Question: I'm working on being able to serialize C# objects to AutoCAD entities. I have a method that serializes them and I'm trying to call this method from the AutoCAD command line intended to deserialize them.
'''
[CommandMethod("OpenXRecord", CommandFlags.Modal)]
public SerializeTest XMLOpen()
{
Document doc = Autodesk.AutoCAD.ApplicationServices.Application.DocumentManager.MdiActiveDocument;
Editor ed = doc.Editor;
Database db = doc.Database;
SerializeTest retval = null;
XmlSerializer serializer = new XmlSerializer(typeof(SerializeTest));
using (Transaction tr = db.TransactionManager.StartTransaction())
using (DocumentLock docLock = doc.LockDocument())
{
PromptSelectionResult acSSPrompt = ed.GetSelection();
if (acSSPrompt.Status == PromptStatus.OK)
{
ObjectId[] ids = acSSPrompt.Value.GetObjectIds();
Entity acadObj = tr.GetObject(ids[0], OpenMode.ForWrite) as Entity;
if (acadObj == null || acadObj.ExtensionDictionary == ObjectId.Null)
{
tr.Abort();
return retval;
}
using (DBDictionary dict = tr.GetObject(acadObj.ExtensionDictionary, OpenMode.ForRead, false) as DBDictionary)
{
if (dict.Contains("KW_PID"))
{
using (Xrecord xrec = tr.GetObject(dict.GetAt("KW_PID"), OpenMode.ForRead) as Xrecord)
{
if (xrec != null)
{
using (ResultBuffer rb = xrec.Data)
{
if (rb != null)
{
using (MemoryStream stream = new MemoryStream())
{
TypedValue[] tvs = rb.AsArray();
if (tvs != null)
{
if (tvs[0].TypeCode == (short)DxfCode.Text)
{
string xmlString = "";
TextWriter writer = new StreamWriter(stream);
for (int i = 1; i < tvs.Length; i++)
{
if (tvs[i].TypeCode == (short)DxfCode.Text)
{
xmlString = (string)tvs[i].Value; writer.Write(xmlString);
}
}
writer.Flush();
stream.Position = 0;
retval = serializer.Deserialize(stream) as SerializeTest;
}
}
}
}
}
}
}
}
}
}
}
return retval;
}
'''
However, when I call it, I'm greeted with this error and have no idea why as it gives no line numbers or useful debug information.

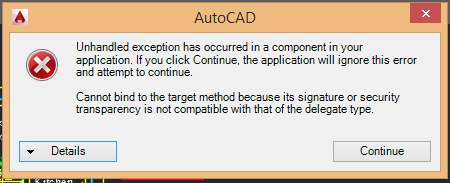
Answer: Figured it out, the method must be void or else it will get mad and throw this error.